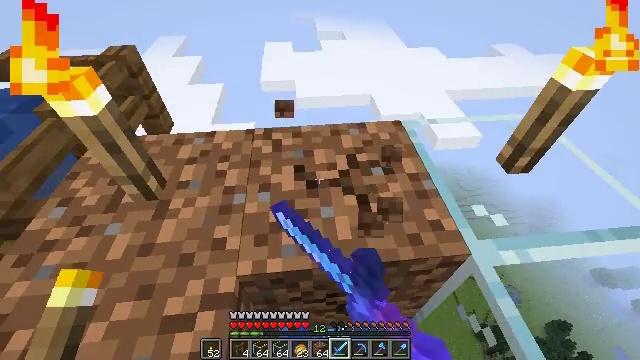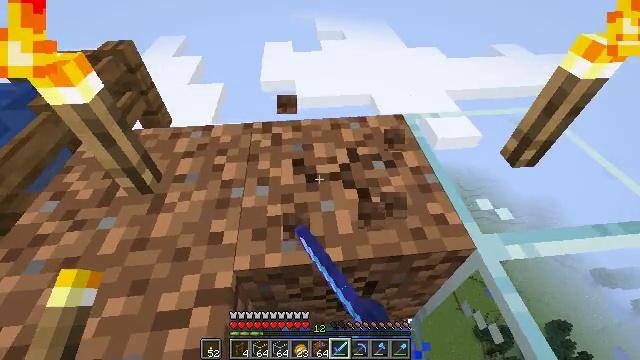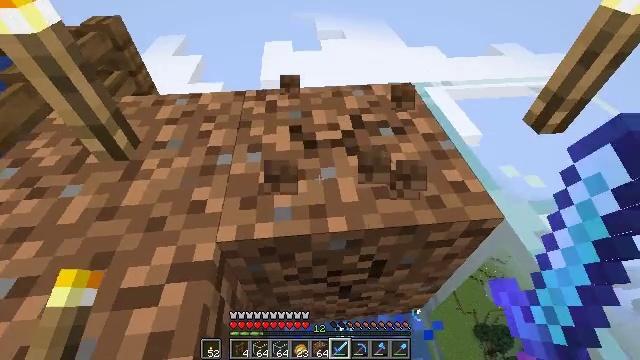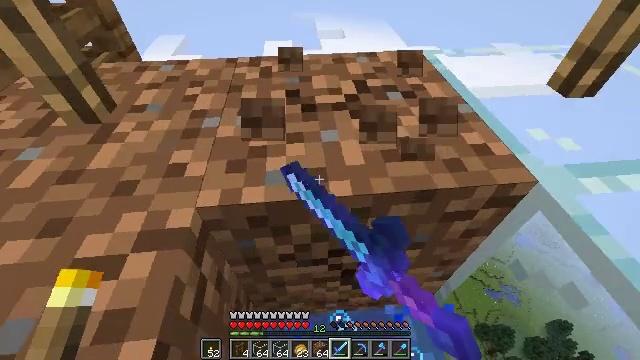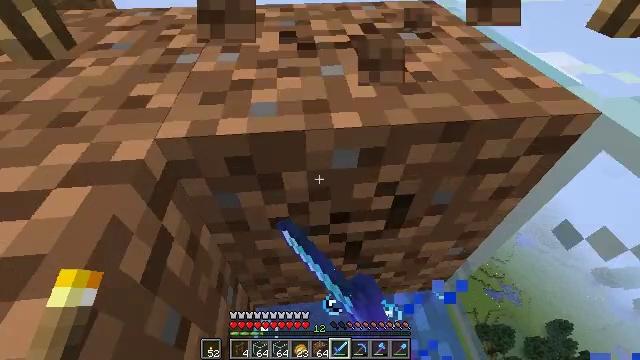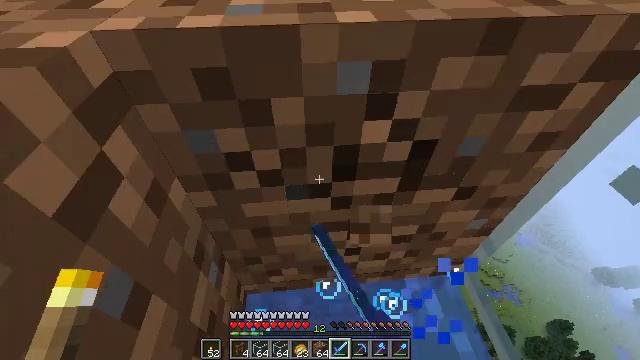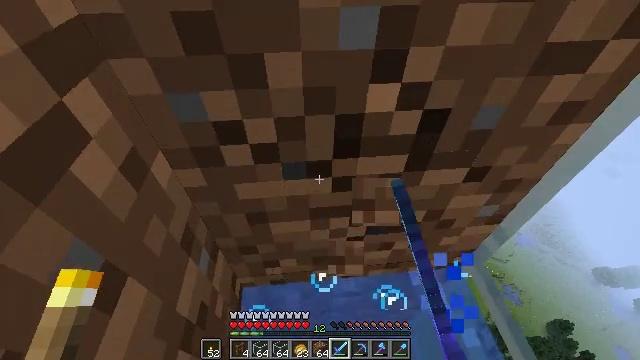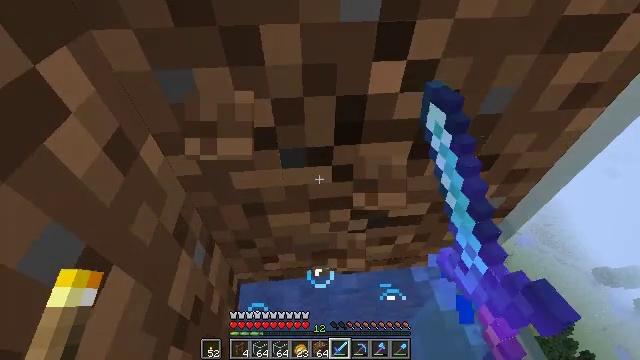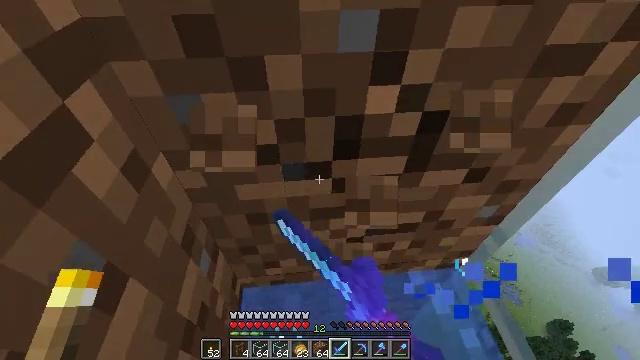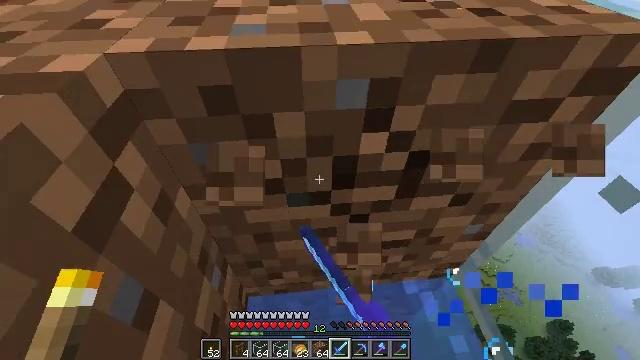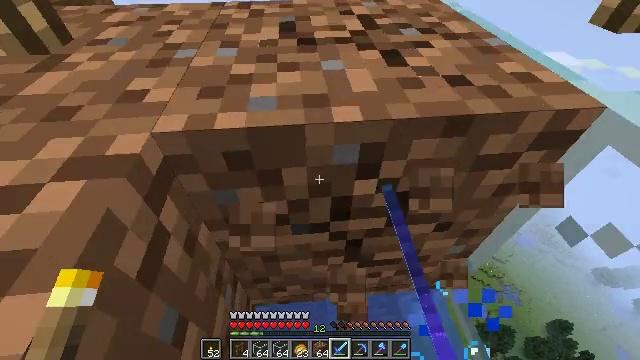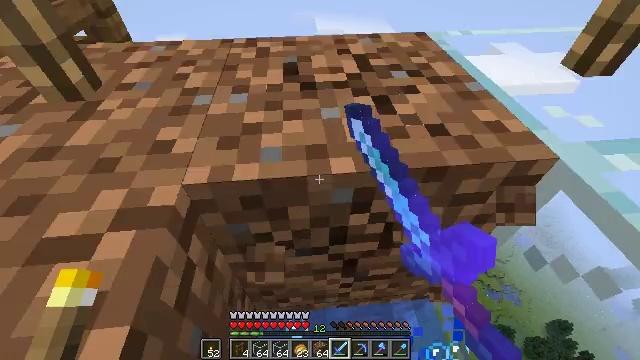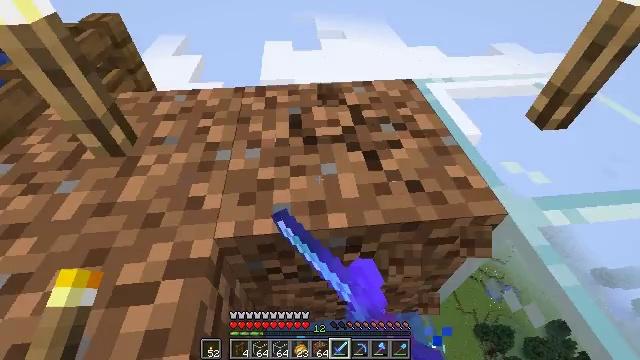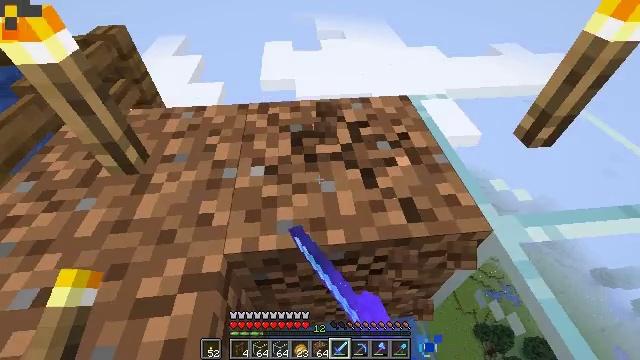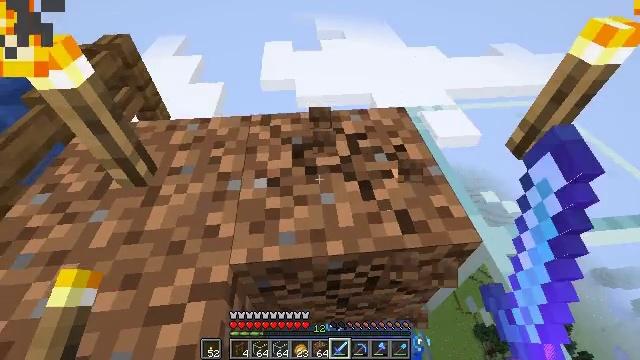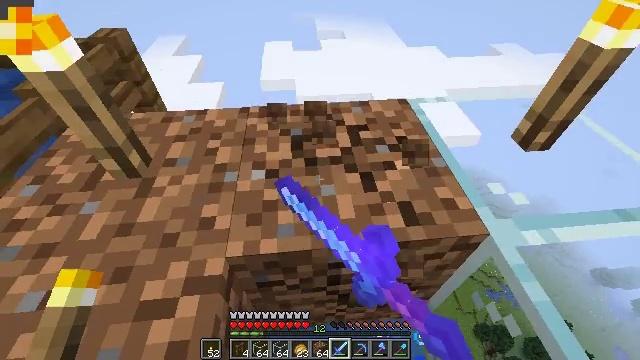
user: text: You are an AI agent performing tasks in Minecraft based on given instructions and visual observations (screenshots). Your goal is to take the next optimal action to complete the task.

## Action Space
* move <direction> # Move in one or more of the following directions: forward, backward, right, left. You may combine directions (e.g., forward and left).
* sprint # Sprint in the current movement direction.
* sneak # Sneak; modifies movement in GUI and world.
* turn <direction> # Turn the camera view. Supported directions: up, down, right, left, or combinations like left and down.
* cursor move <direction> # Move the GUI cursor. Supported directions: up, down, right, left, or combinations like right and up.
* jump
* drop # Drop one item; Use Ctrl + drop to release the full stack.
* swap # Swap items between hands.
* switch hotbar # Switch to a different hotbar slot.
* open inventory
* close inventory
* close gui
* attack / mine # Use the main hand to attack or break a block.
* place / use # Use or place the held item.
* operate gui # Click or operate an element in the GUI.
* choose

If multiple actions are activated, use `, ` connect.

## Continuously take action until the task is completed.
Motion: motion action
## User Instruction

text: Break the dirt block.
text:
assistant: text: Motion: attack / mine
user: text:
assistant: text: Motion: attack / mine
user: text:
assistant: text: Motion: attack / mine
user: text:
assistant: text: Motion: attack / mine
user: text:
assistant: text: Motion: attack / mine
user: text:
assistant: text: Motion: attack / mine
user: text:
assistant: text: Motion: attack / mine
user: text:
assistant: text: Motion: attack / mine
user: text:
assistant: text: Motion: attack / mine
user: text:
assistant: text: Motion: attack / mine
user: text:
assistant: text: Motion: attack / mine
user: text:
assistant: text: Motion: attack / mine
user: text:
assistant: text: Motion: attack / mine
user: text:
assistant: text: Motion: attack / mine
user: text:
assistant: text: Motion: attack / mine
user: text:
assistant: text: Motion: attack / mine
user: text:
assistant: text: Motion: attack / mine
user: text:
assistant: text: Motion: attack / mine
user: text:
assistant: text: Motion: attack / mine
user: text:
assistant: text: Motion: attack / mine
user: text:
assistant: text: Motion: attack / mine
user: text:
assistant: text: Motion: attack / mine
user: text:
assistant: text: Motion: attack / mine
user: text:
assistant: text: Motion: attack / mine
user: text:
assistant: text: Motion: attack / mine
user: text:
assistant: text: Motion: attack / mine
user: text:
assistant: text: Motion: attack / mine
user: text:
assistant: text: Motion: attack / mine
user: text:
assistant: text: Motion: attack / mine
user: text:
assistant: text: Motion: attack / mine